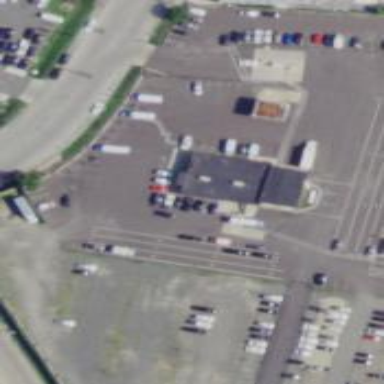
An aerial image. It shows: Car rental facility.